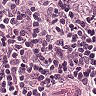
Metastatic tissue present: no